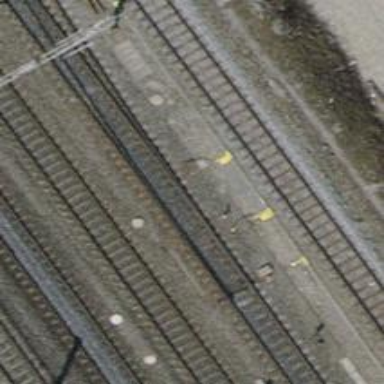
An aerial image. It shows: Single railway track with electrified contact line.